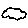
Label: cloud